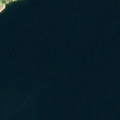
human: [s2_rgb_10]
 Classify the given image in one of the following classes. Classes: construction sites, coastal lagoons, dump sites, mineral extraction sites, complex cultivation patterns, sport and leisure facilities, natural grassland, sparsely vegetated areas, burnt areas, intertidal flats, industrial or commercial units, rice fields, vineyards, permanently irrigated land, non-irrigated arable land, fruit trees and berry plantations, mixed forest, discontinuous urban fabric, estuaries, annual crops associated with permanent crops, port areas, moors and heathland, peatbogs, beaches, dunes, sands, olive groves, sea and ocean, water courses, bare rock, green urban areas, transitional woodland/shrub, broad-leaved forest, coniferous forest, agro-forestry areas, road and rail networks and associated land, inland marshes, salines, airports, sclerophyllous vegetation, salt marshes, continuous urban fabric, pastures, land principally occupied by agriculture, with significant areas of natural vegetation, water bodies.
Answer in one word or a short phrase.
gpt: sea and ocean